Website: crate-barrel
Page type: billing-address
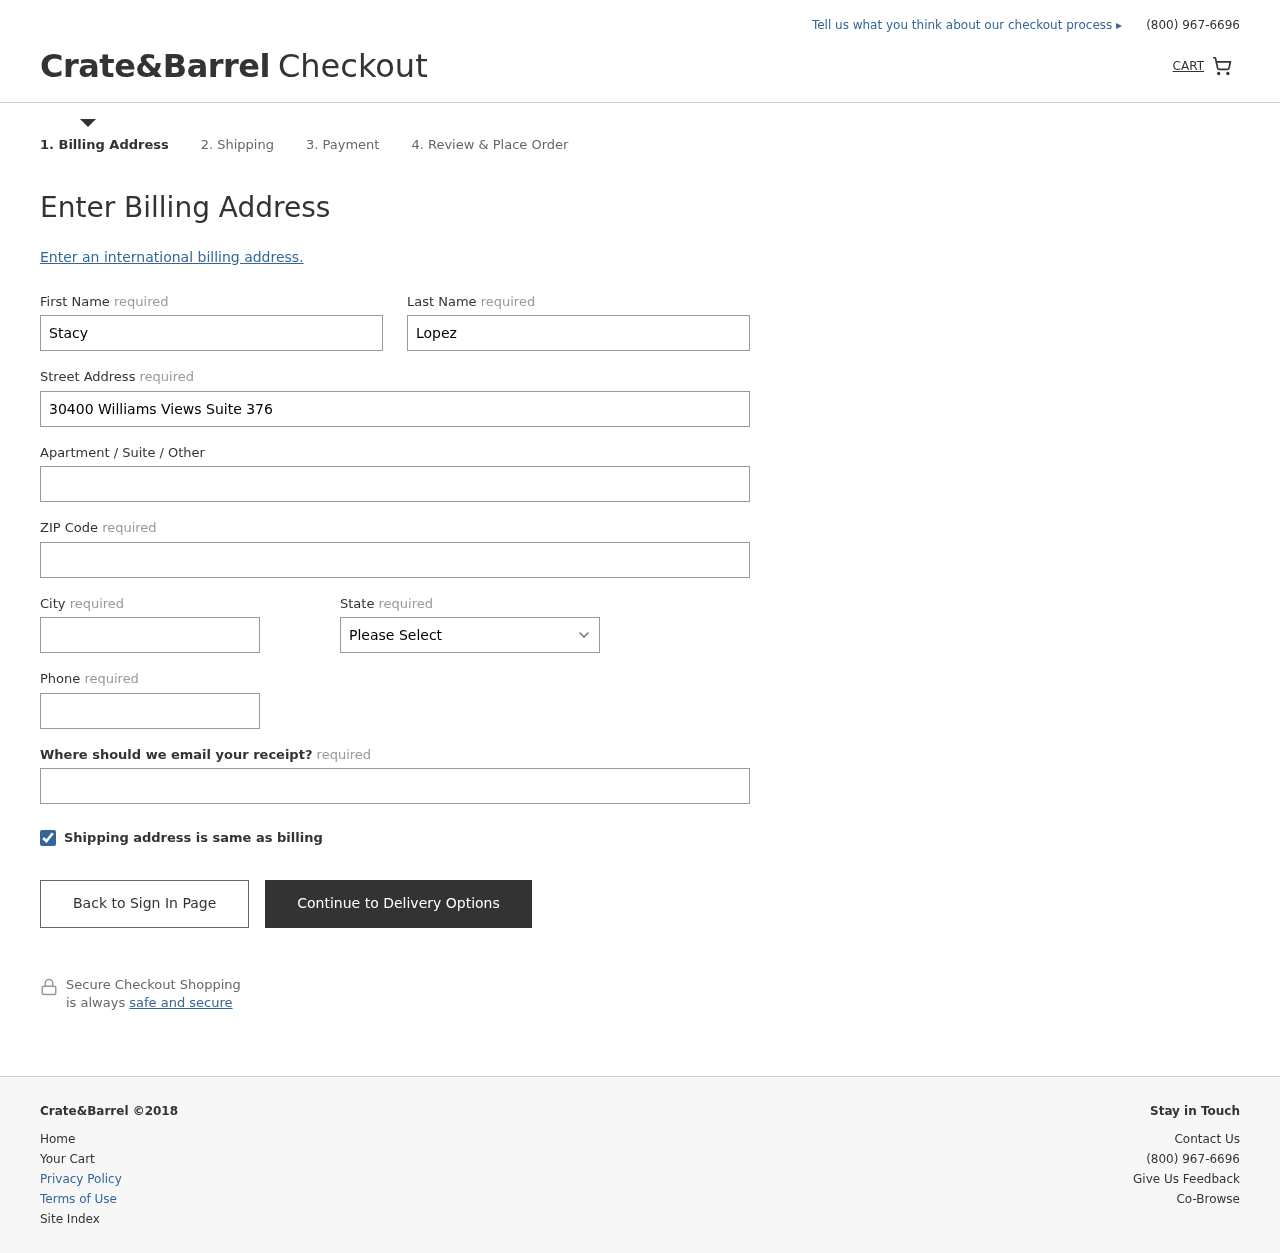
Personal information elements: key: PII_STATE
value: PW
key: PII_FIRSTNAME
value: Stacy
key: PII_LASTNAME
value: Lopez
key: PII_STREET
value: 30400 Williams Views Suite 376
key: PII_POSTCODE
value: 89164
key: PII_CITY
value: South Donna
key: PII_PHONE
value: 9776039831
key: PII_EMAIL
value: stacylopez@hotmail.com